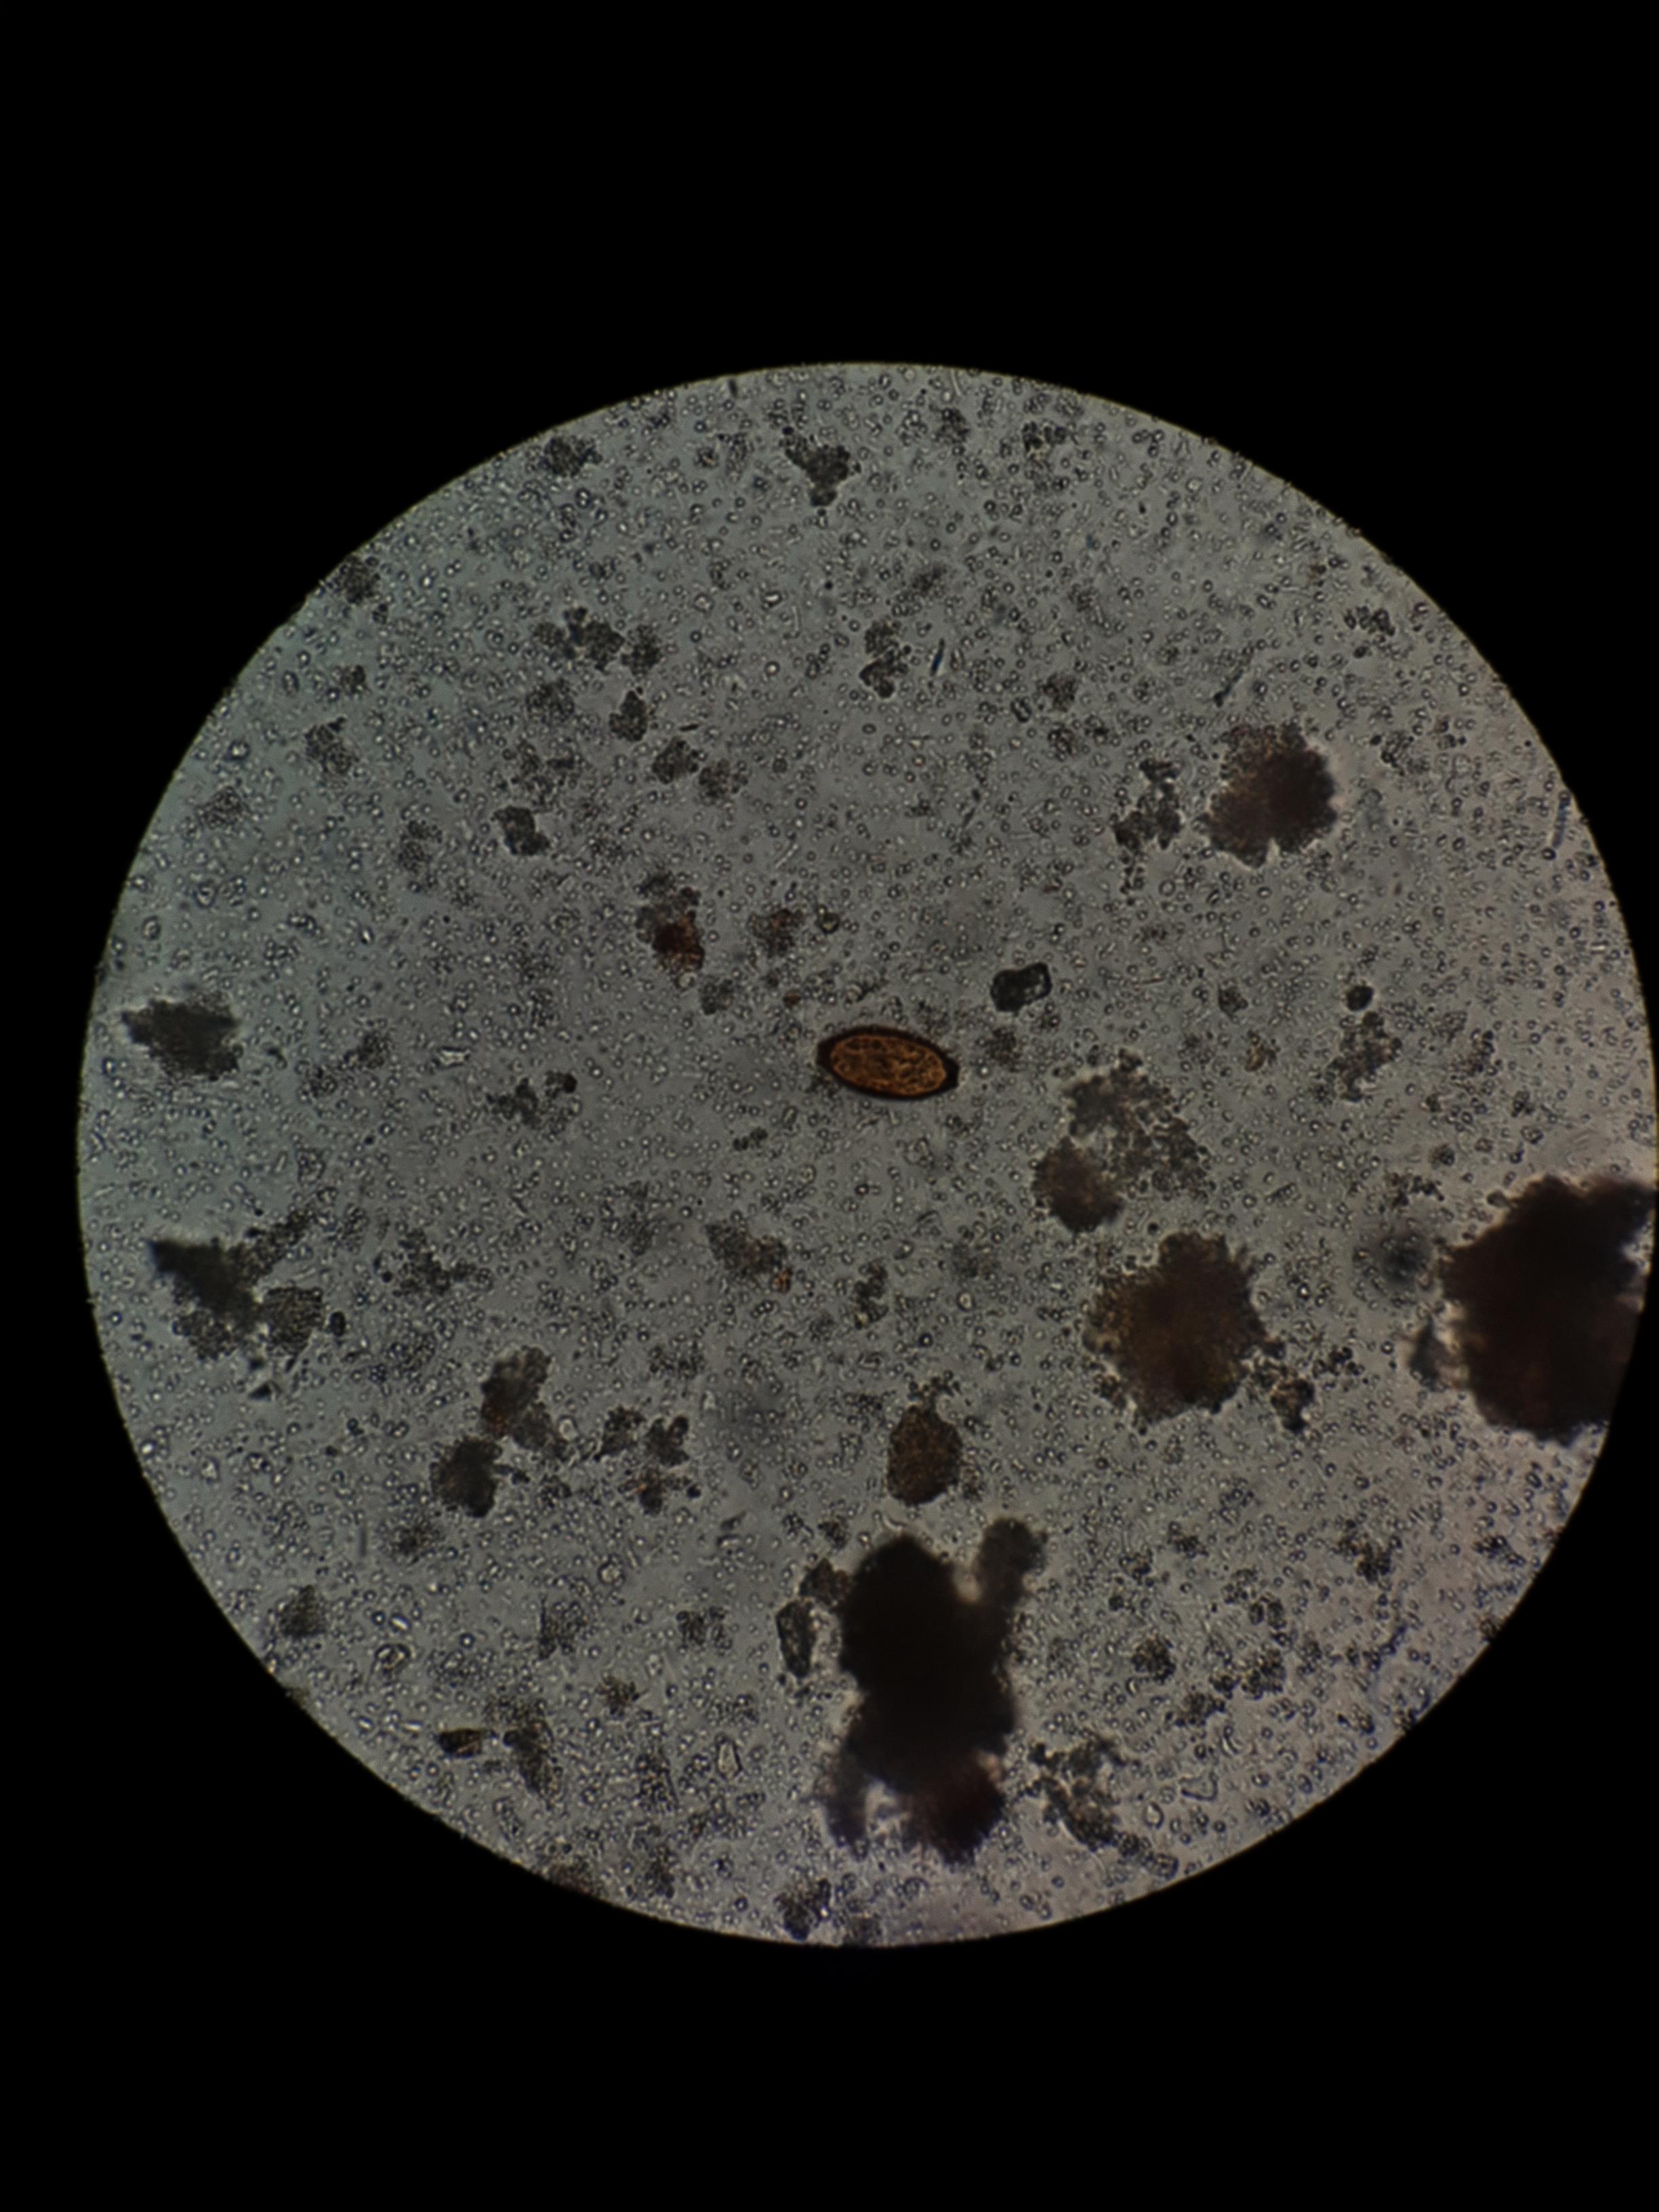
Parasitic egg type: Trichuris trichiura